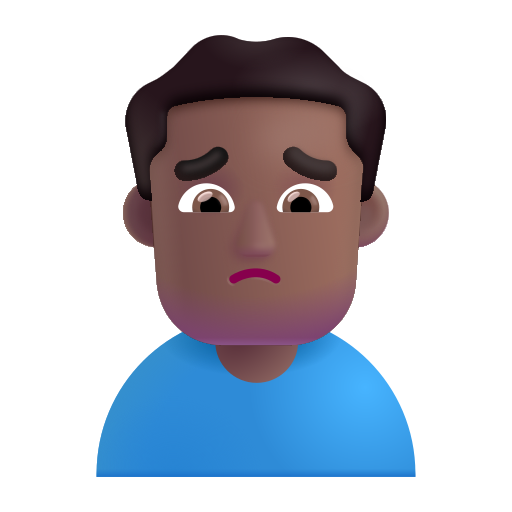
man frowning color  dark